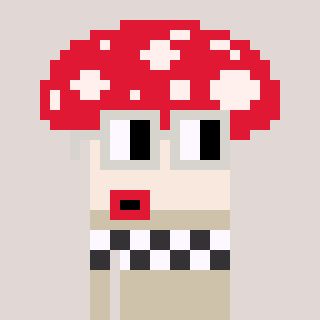
a pixel art character with square light gray glasses, a mushroom-shaped head and a bege-colored body on a warm background